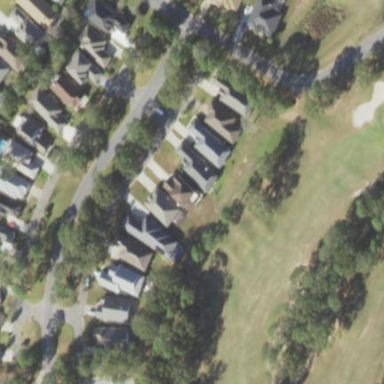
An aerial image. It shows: Grassy golf fairway.